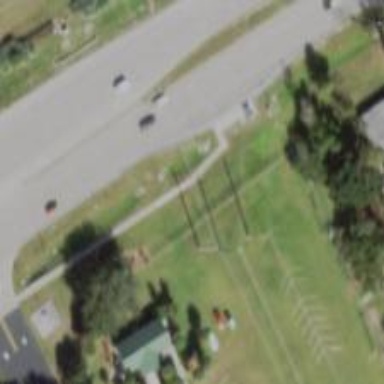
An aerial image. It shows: Power pole.